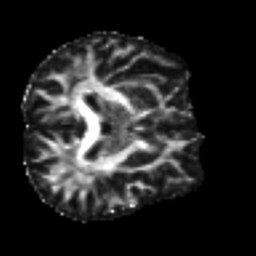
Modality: FA
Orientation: axial
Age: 47
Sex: male
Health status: ill
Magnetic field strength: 3 T
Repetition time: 9 s
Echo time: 0.093 s